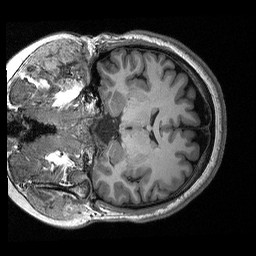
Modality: T1w
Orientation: coronal
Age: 23
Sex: female
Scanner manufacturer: siemens
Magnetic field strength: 3 T
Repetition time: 2.53 s
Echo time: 0.00309 s